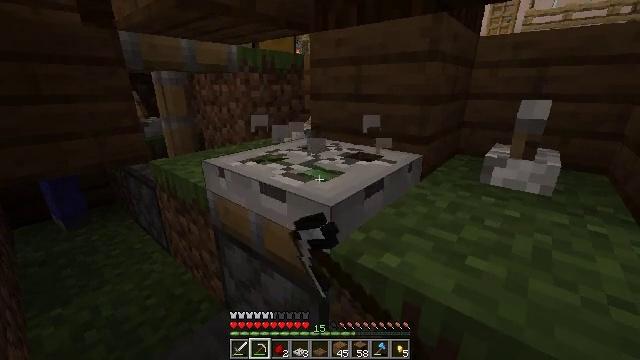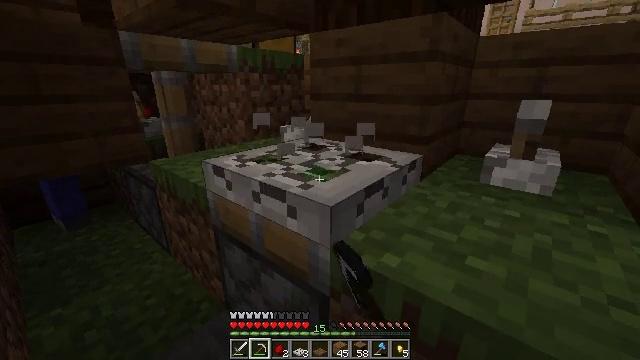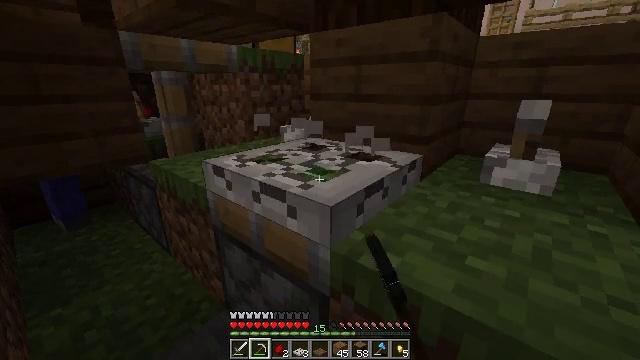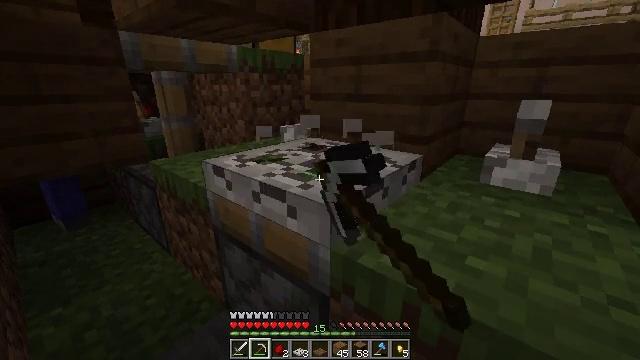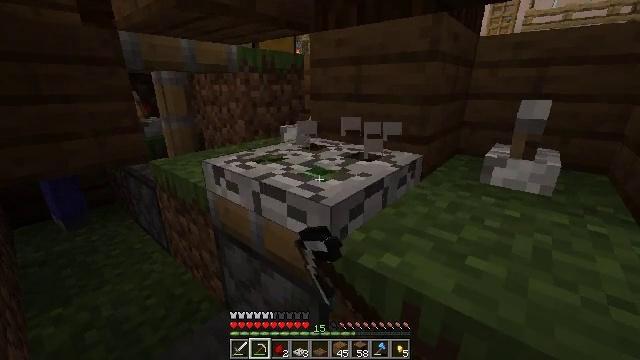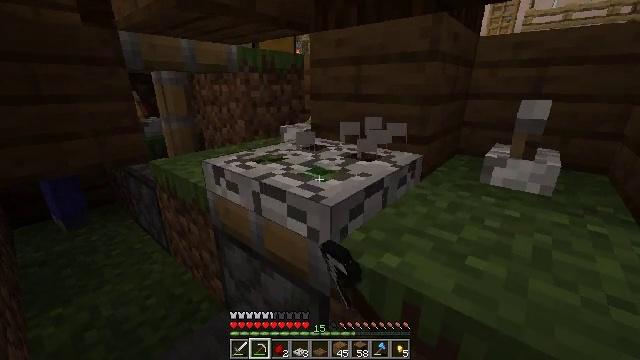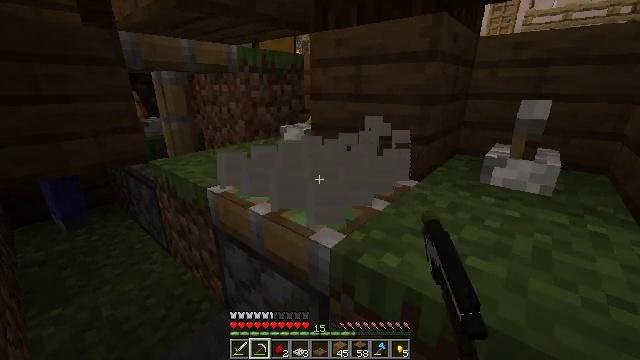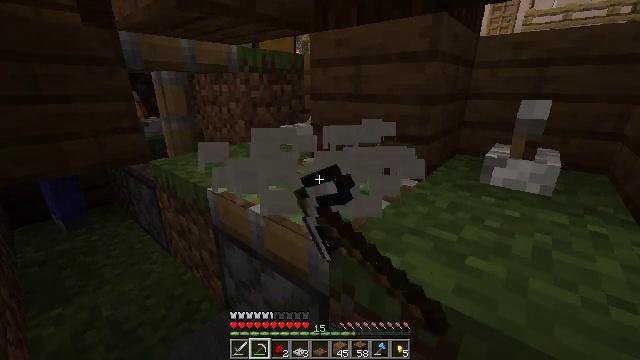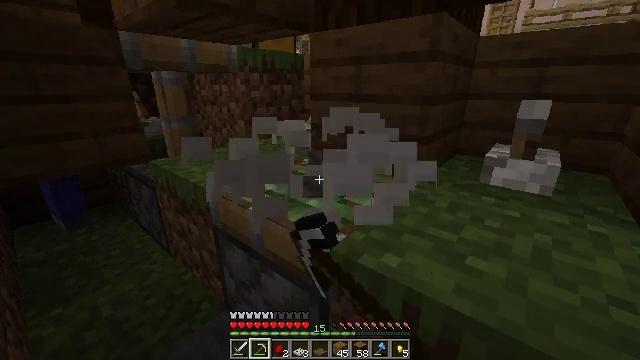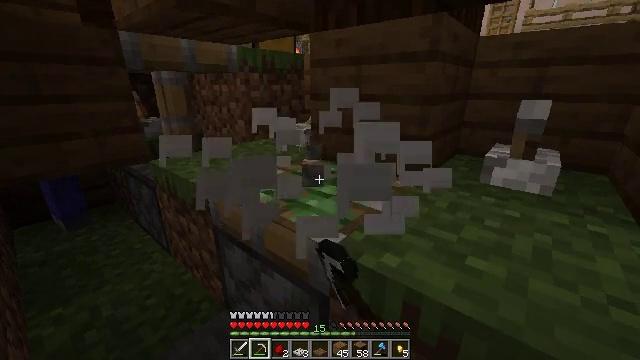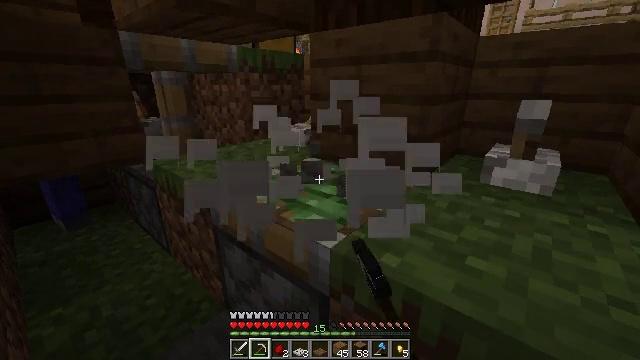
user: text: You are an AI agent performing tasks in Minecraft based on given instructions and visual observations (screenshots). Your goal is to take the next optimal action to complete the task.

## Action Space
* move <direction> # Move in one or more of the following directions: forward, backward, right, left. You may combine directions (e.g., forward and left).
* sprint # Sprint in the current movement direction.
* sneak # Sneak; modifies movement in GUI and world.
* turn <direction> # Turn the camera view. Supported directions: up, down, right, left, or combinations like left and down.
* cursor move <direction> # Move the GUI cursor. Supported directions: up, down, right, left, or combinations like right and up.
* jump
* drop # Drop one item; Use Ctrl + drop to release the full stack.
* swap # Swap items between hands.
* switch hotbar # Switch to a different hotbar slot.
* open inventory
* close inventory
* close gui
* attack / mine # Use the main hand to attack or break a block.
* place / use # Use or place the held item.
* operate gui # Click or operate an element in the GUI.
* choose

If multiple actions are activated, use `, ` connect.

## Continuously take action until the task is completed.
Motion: motion action
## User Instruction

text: Break the iron trapdoor to retrieve it.
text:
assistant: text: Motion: attack / mine
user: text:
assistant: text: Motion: attack / mine
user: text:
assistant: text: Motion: attack / mine
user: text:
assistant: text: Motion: attack / mine
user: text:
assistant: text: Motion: attack / mine
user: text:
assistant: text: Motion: attack / mine
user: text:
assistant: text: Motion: attack / mine
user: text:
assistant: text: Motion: attack / mine
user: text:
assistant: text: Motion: attack / mine
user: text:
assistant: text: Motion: attack / mine
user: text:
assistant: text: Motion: attack / mine